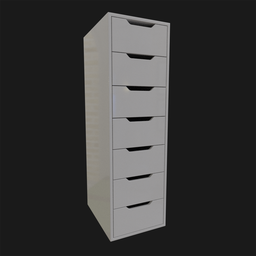
Label: furniture